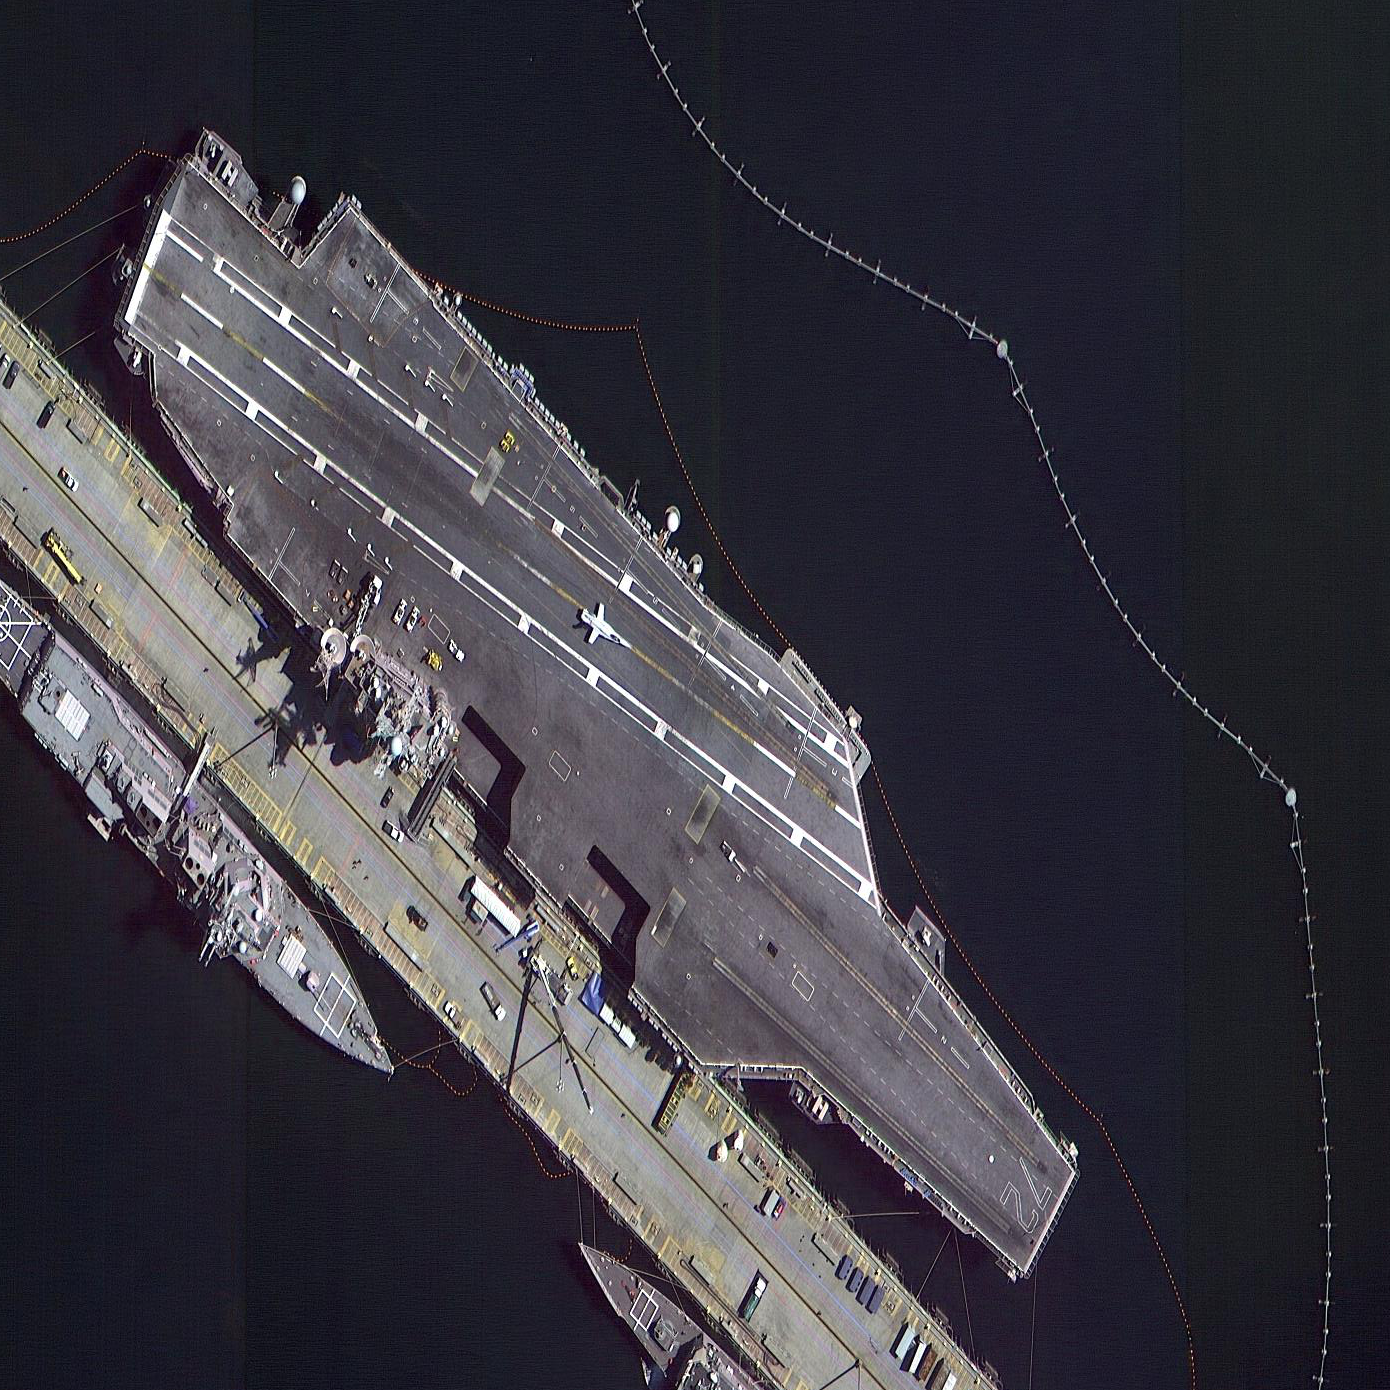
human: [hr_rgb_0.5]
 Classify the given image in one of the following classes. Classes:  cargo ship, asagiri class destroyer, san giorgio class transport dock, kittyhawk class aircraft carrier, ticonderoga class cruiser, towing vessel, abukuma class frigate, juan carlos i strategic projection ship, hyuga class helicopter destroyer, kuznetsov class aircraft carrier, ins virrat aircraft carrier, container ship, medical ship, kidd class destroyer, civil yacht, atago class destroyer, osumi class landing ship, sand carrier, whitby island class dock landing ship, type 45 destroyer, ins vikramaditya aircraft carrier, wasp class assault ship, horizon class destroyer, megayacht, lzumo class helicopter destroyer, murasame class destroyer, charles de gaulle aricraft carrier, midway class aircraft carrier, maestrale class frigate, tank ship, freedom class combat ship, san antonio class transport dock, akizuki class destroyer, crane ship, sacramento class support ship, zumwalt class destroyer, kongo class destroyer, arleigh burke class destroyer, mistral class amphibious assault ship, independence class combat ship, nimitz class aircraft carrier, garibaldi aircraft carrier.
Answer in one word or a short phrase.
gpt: Nimitz class aircraft carrier